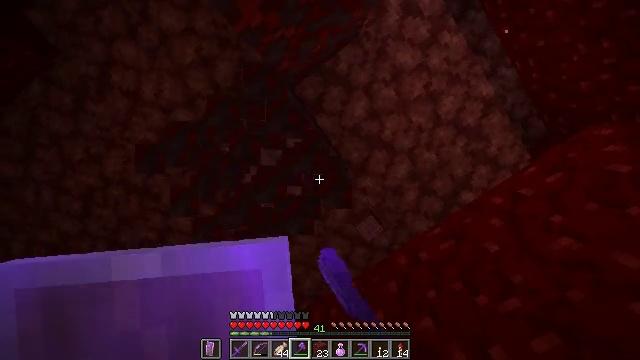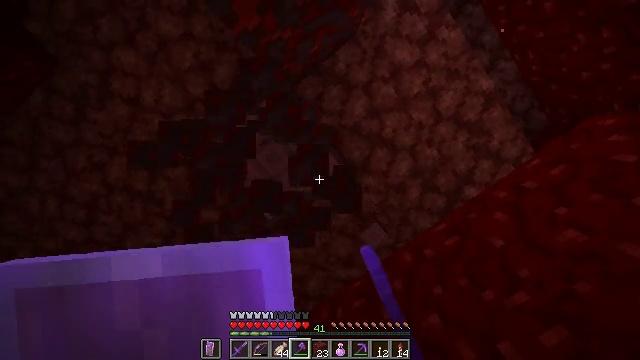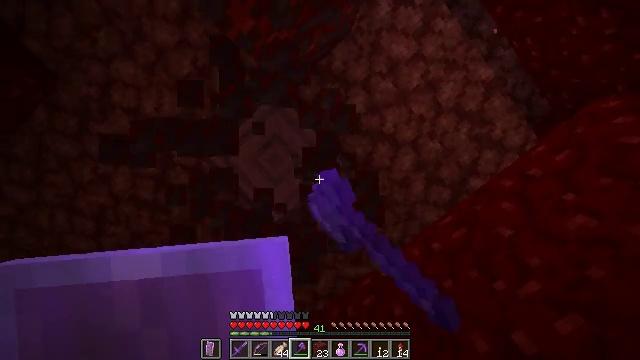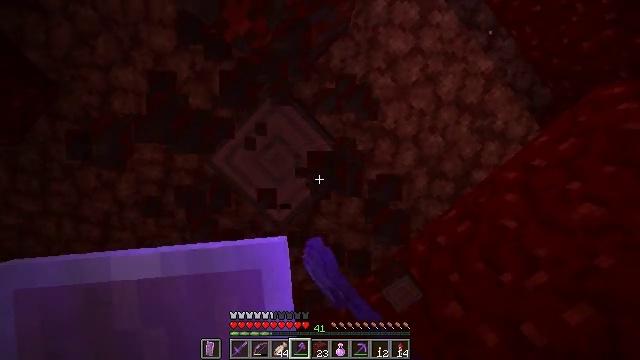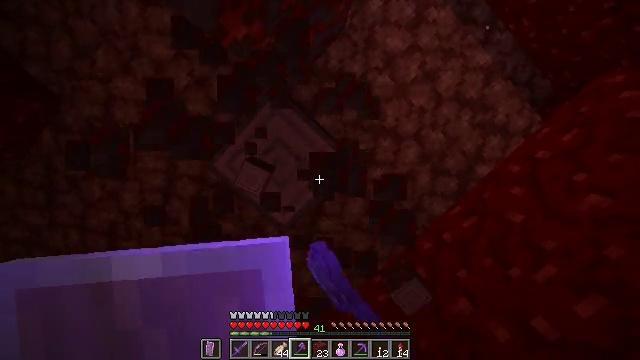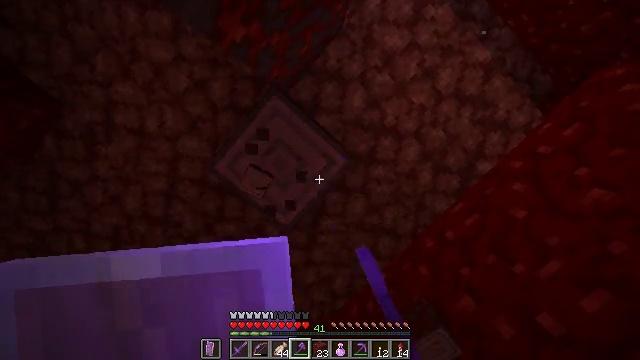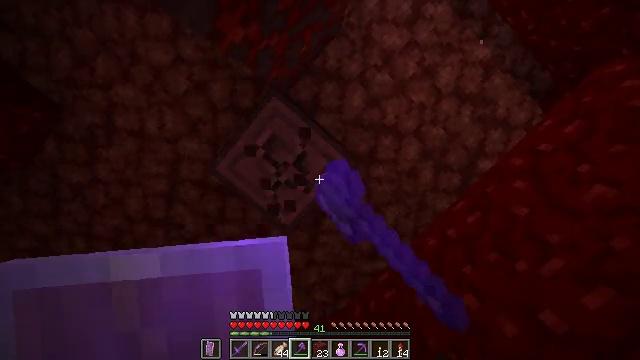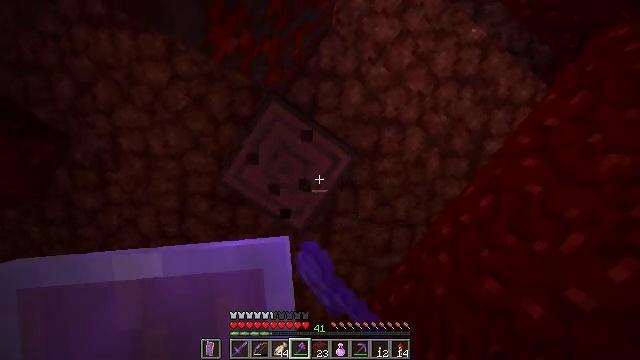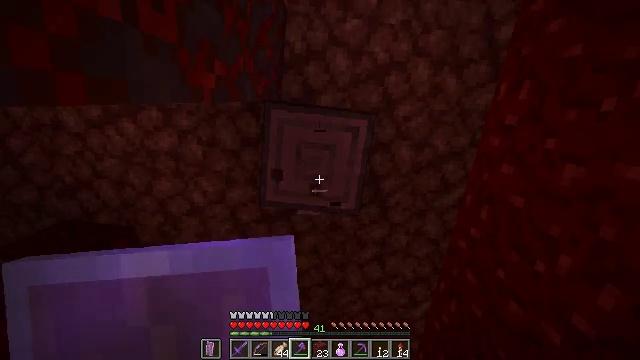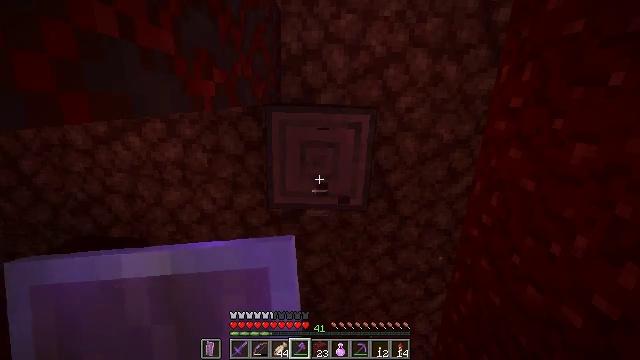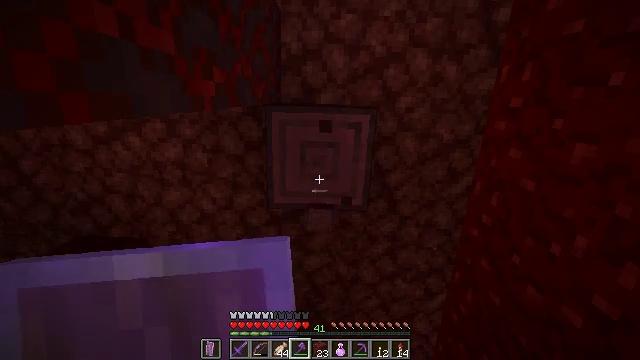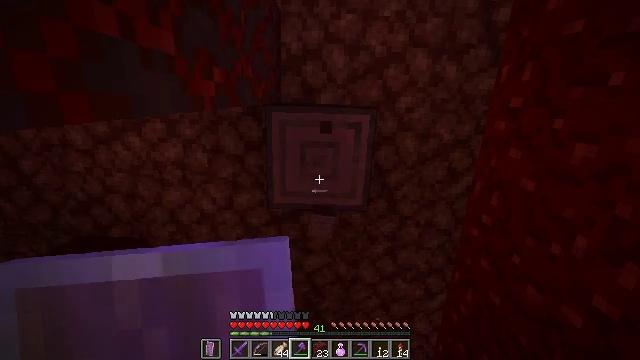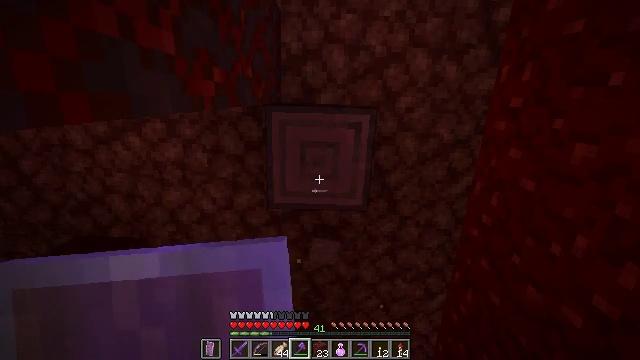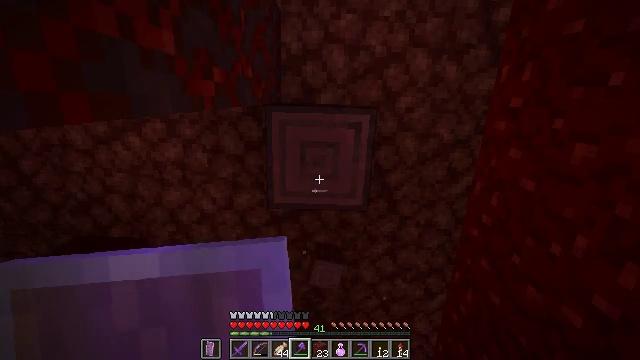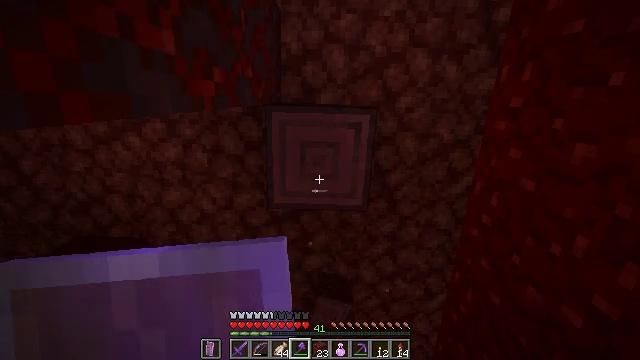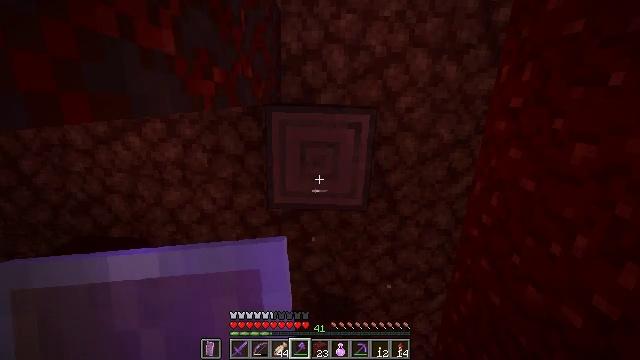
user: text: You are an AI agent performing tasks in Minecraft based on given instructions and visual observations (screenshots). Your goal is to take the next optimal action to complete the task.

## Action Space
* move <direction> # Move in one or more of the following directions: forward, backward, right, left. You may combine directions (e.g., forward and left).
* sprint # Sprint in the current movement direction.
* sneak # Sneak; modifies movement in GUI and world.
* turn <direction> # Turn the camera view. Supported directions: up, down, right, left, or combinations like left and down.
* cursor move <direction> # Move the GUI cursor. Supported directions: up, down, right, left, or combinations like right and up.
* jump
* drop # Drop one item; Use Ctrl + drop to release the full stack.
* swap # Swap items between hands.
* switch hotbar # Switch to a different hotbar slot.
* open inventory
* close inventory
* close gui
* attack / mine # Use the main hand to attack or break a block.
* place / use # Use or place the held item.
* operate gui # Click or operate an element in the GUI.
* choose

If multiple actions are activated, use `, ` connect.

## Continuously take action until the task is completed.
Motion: motion action
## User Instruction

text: Mine the crimson stem in the Nether.
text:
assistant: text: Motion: turn left, attack / mine
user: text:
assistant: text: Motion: turn left, attack / mine
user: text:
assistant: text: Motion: turn left, attack / mine
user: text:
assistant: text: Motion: turn left, attack / mine
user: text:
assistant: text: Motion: turn left, attack / mine
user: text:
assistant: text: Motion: attack / mine
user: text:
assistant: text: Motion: turn left
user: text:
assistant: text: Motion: turn left and down
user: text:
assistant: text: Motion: turn left
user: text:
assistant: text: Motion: no_op
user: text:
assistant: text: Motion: no_op
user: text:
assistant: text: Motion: no_op
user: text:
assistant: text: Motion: no_op
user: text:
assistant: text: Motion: no_op
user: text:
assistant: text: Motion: no_op
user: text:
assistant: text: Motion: no_op
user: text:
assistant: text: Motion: turn left and up, attack / mine
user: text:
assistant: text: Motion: attack / mine
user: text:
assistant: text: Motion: attack / mine
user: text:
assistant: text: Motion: attack / mine
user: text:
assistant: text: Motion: attack / mine
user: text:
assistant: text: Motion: attack / mine
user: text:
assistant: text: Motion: attack / mine
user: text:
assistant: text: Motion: no_op
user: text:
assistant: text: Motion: no_op
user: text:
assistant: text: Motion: no_op
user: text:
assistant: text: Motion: no_op
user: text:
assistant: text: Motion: no_op
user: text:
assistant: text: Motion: no_op
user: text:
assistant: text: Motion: no_op